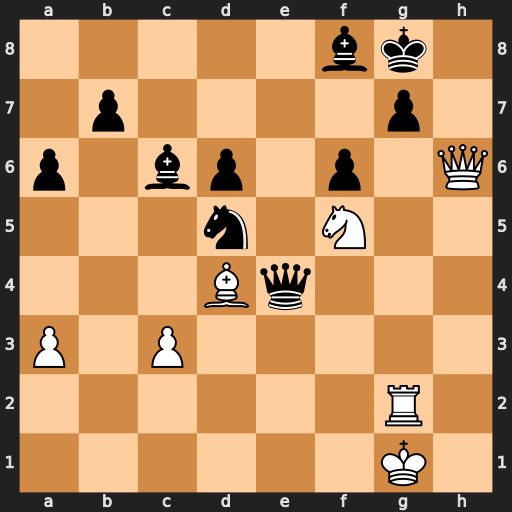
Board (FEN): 5bk1/1p4p1/p1bp1p1Q/3n1N2/3Bq3/P1P5/6R1/6K1
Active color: w
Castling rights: -
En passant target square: -
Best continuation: Rxg7+ Bxg7 Qxg7#